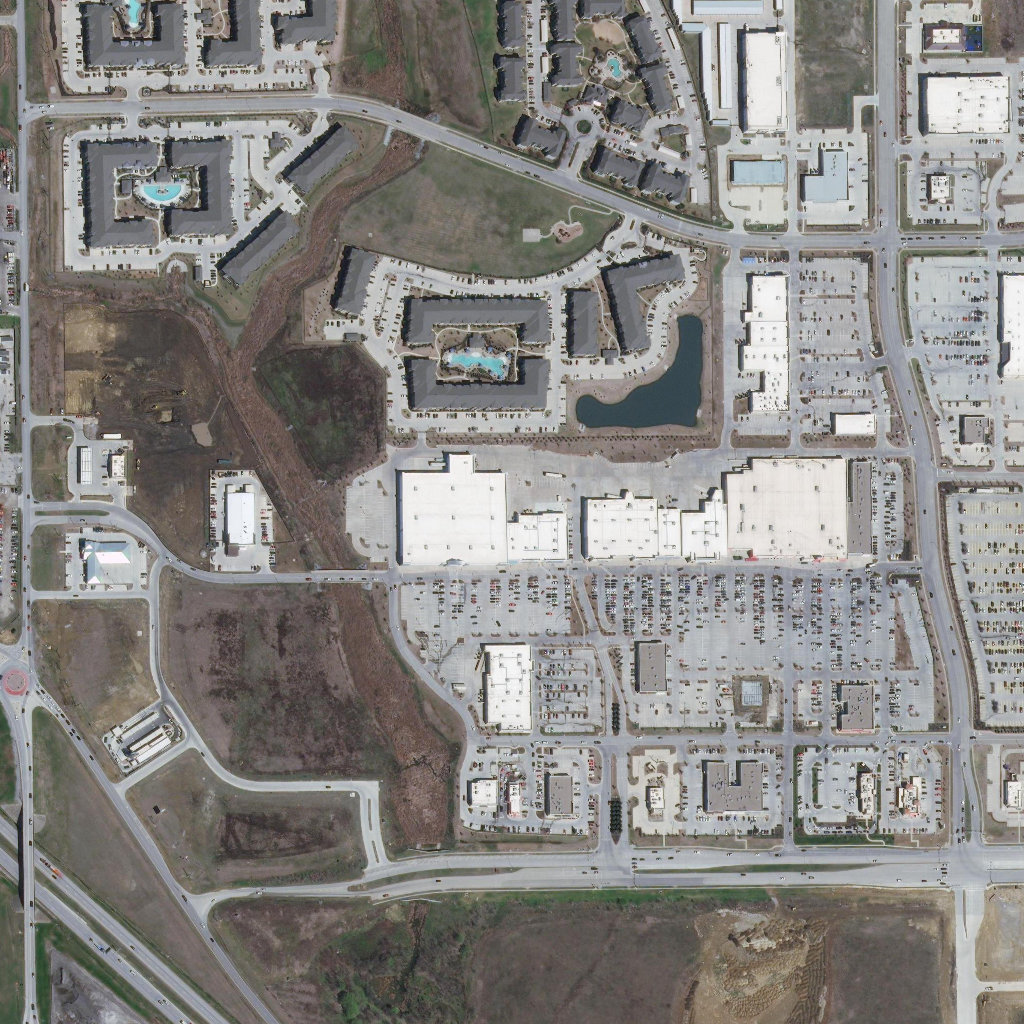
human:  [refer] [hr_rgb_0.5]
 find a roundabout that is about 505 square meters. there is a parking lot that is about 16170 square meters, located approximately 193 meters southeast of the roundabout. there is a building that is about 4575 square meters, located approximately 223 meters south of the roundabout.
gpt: <box>[[55, 10, 58, 13, 0]]</box>

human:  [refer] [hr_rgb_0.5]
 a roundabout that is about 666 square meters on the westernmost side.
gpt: <box>[[0, 64, 3, 68, 0]]</box>